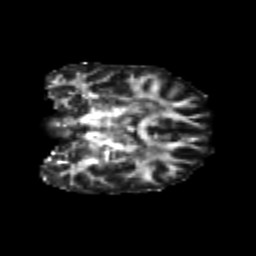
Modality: FA
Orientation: coronal
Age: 24
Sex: female
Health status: healthy
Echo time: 0.074 s